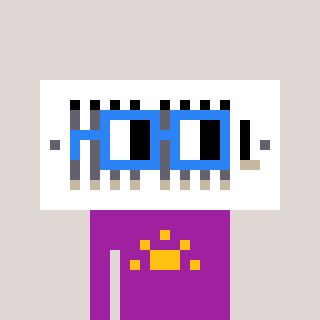
a pixel art character with square blue glasses, a vent-shaped head and a magenta-colored body on a warm background